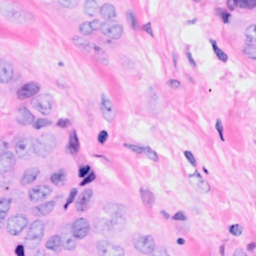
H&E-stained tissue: Breast